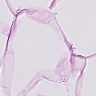
Metastatic tissue present: no